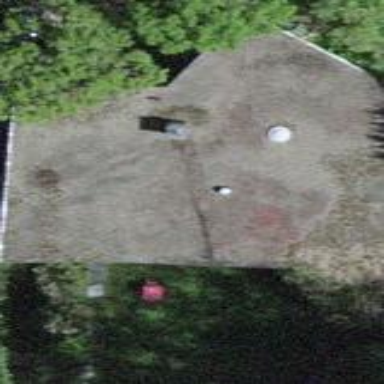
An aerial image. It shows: Detached building with flat roof.